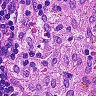
Metastatic tissue present: no